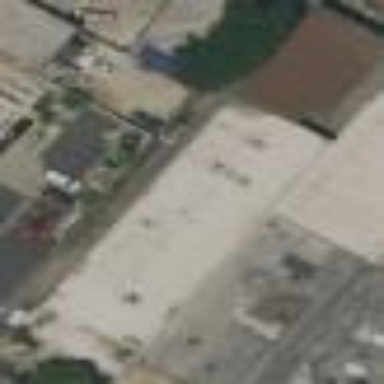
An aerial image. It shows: Industrial building.